Interaction volume radius: 10 \u00c5
Interaction volume height: 15 \u00c5
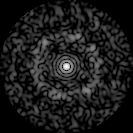
Disorder parameter: 0.8188